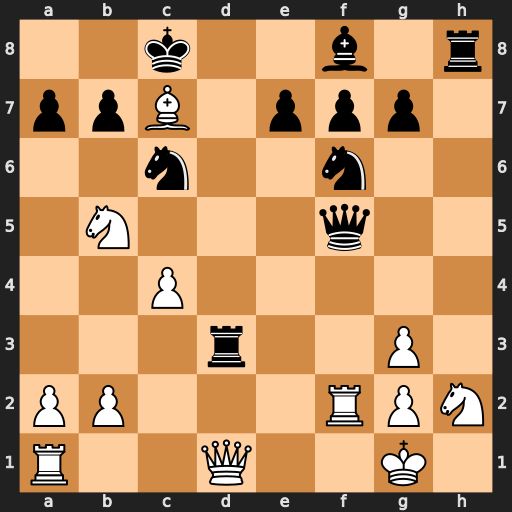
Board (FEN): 2k2b1r/ppB1ppp1/2n2n2/1N3q2/2P5/3r2P1/PP3RPN/R2Q2K1
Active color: w
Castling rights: -
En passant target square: -
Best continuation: Rxf5 Rxd1+ Rxd1